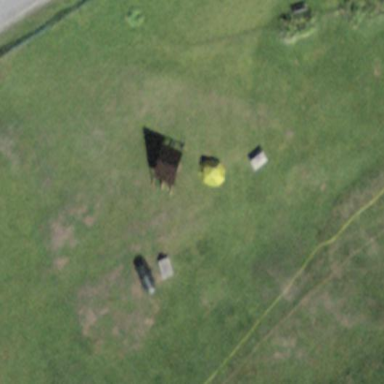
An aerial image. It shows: Campsite with tents set up.